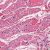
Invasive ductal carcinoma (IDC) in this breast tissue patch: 0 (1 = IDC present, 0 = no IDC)